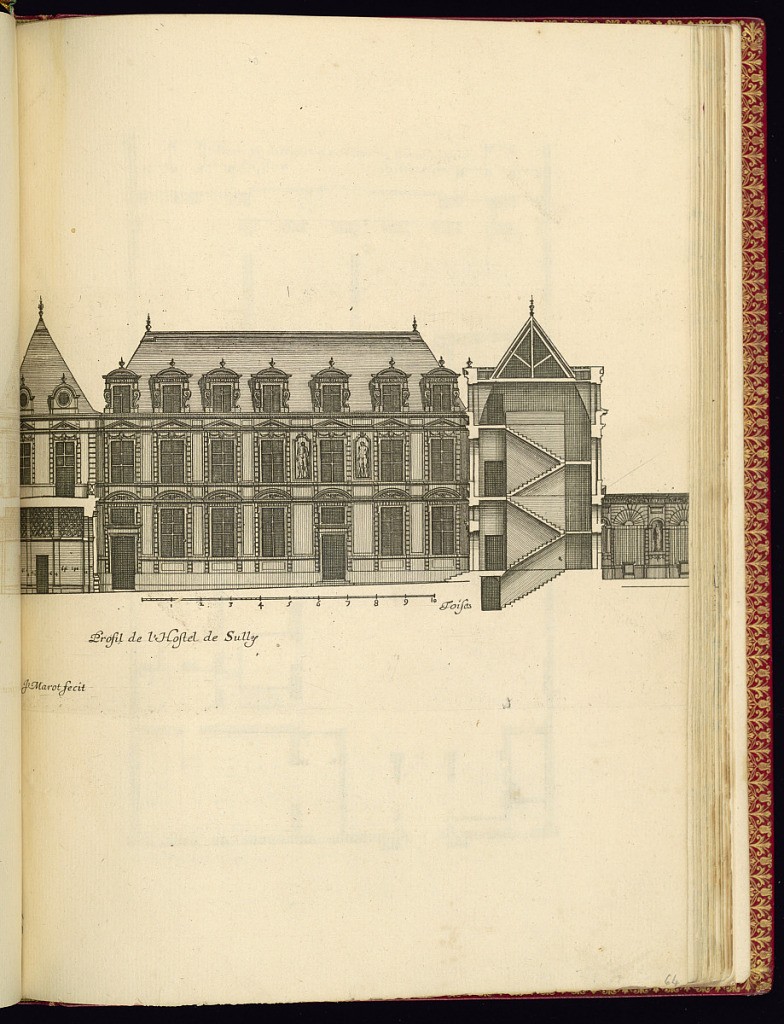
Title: Profil de l’Hostel de Sully
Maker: Jean Marot, French, 1619 - 1679
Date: ca.1635–ca.1660
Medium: Etching on laid paper
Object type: Print
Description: Architectural elevation of an exterior façade of the Hotel de Sully with a section view of the interior staircase to the right, and a scale below. The façade features windows, cartouches, dormer windows with finials, and statues in niches. The plate is titled and signed.